Question: This image is from SystemPreferences > Appearance

I want to know How do I get that value programmatically?
I ask because I am drawing a window with a customized titlebar and I want it to resemble (in behavior) as much as possible to normal (non-customized) cocoa windows.
Maybe a terminal command I can pipe or is there an cocoa API that does this?
Answer (thanks to NSGod)
'''
- (void)mouseUp:(NSEvent *)event{
if ([event clickCount] == 2) {
//Get settings from "System Preferences" > "Appearance" > "Double-click on windows title bar to minimize"
NSString *const MDAppleMiniaturizeOnDoubleClickKey = @"AppleMiniaturizeOnDoubleClick";
NSUserDefaults *userDefaults = [NSUserDefaults standardUserDefaults];
// [userDefaults addSuiteNamed:NSGlobalDomain]; // unnecessary
BOOL shouldMiniaturize = [[userDefaults objectForKey:MDAppleMiniaturizeOnDoubleClickKey] boolValue];
if (shouldMiniaturize) {
[self miniaturize:self];
}
}
}
'''
Later I found that Appearance (Aqua/Graphite) can be found:
'''
NSString * const kAppleAquaColorVariant = @"AppleAquaColorVariant";
NSUserDefaults *userDefaults = [NSUserDefaults standardUserDefaults];
// [userDefaults addSuiteNamed:NSGlobalDomain]; // unnecessary
NSNumber *color = [userDefaults objectForKey:kAppleAquaColorVariant];
if ([color intValue] == 6) {//graphite is 6
imageName = [imageName stringByAppendingFormat:@"_graphite"];
}else{//defaults to aqua, (aqua is 1)
imageName = [imageName stringByAppendingFormat:@"_colorsryg"];
}
'''
Which can be helpful too :)
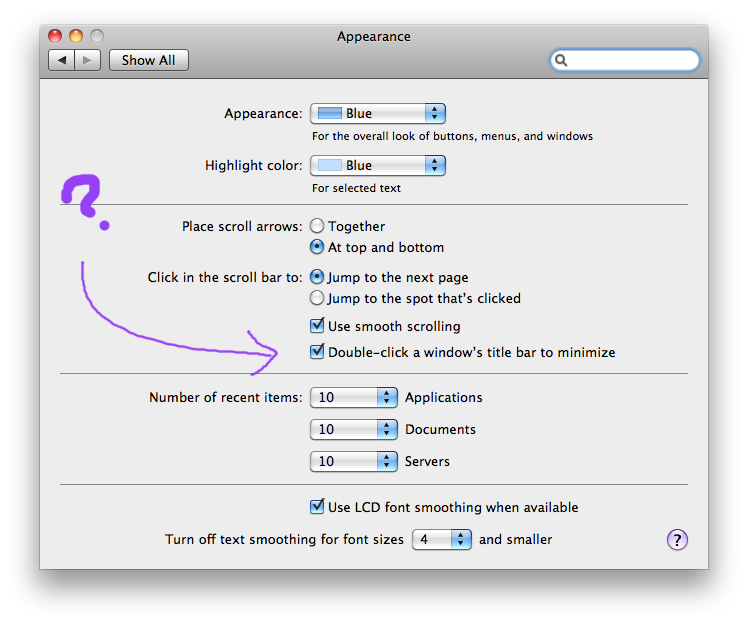
Answer: The way I would do it is probably read the value in from user defaults.
'''
NSString * const MDAppleMiniaturizeOnDoubleClickKey = @"AppleMiniaturizeOnDoubleClick";
NSUserDefaults *userDefaults = [NSUserDefaults standardUserDefaults];
// [userDefaults addSuiteNamed:NSGlobalDomain]; // unnecessary
NSNumber *miniaturize = [userDefaults
objectForKey:MDAppleMiniaturizeOnDoubleClickKey];
NSLog(@"AppleMiniaturizeOnDoubleClick == %@",
([miniaturize boolValue] ? @"YES" : @"NO"));
'''
(This preference setting is stored in the invisible '.GlobalPreferences.plist' in your ~/Library/Preferences/ folder).
Note that by default, the "double-click to minimize" option is turned off, so if you check for the presence of the 'AppleMiniaturizeOnDoubleClick' and it returns nil, that means it is off. (User defaults only start to store values if they differ from the defaults).
This key is the same in Leopard as it is in Snow Leopard. (It hasn't changed in Lion or Mountain Lion either).
Of course, there is a secret (private) method in 'NSWindow', '-(BOOL)_shouldMiniaturizeOnDoubleClick', but I wouldn't recommend using private methods.
[UPDATE] Regarding Catfish_Man's comment: you are correct in that the line '[userDefaults addSuiteNamed:NSGlobalDomain];' is unnecessary, as NSUserDefaults already has the ability to read global preferences. (I modified the code above to reflect this).
> "Additionally, 'NSGlobalDomain' is not translated to
.GlobalPreferences.plist for that method."
I'm not sure I follow you there. NSUserDefaults is built on top of CFPreferences which defines the following 6 constants:
Application:
'''
kCFPreferencesAnyApplication,
kCFPreferencesCurrentApplication
'''
Host:
'''
kCFPreferencesAnyHost,
kCFPreferencesCurrentHost
'''
User:
'''
kCFPreferencesAnyUser,
kCFPreferencesCurrentUser
'''
Given a fictional application bundle identifier of "com.markdouma.App" and a single host (based on your current network location that won't change for this example), there are generally 8 locations where preference information could be stored on your disk. (NOTE: The paths shown are for demonstration purposes only; the exact file path locations are subject to change). The 8 different locations arise from the different combination of the CFPreferences constants:
>
'(kCFPreferencesAnyApplication, kCFPreferencesAnyUser, kCFPreferencesAnyHost)'
'(kCFPreferencesCurrentApplication, kCFPreferencesAnyUser, kCFPreferencesAnyHost)'/Library/Preferences/ByHost/.GlobalPreferences.UNIQUE_HOST_IDENTIFIER.plist '(kCFPreferencesAnyApplication, kCFPreferencesAnyUser, kCFPreferencesCurrentHost)'/Library/Preferences/ByHost/com.markdouma.App.UNIQUE_HOST_IDENTIFIER.plist '(kCFPreferencesCurrentApplication, kCFPreferencesAnyUser, kCFPreferencesCurrentHost)'
'(kCFPreferencesAnyApplication, kCFPreferencesCurrentUser, kCFPreferencesAnyHost)'
'(kCFPreferencesCurrentApplication, kCFPreferencesCurrentUser, kCFPreferencesAnyHost)'~/Library/Preferences/ByHost/.GlobalPreferences.UNIQUE_HOST_IDENTIFIER.plist '(kCFPreferencesAnyApplication, kCFPreferencesCurrentUser, kCFPreferencesCurrentHost)'~/Library/Preferences/ByHost/com.markdouma.App.UNIQUE_HOST_IDENTIFIER.plist '(kCFPreferencesCurrentApplication, kCFPreferencesCurrentUser, kCFPreferencesCurrentHost)'
While 'NSUserDefaults' can only write to the domain combination shown in italics, . In other words, without having to do anything, I can automatically run the following code and print the results:
'''
NSUserDefaults *userDefaults = [NSUserDefaults standardUserDefaults];
NSNumber *miniaturize = [userDefaults
objectForKey:@"AppleMiniaturizeOnDoubleClick"];
NSNumber *fastUserSwitching = [userDefaults
objectForKey:@"MultipleSessionEnabled"];
NSLog(@"AppleMiniaturizeOnDoubleClick == %@",
([miniaturize boolValue] ? @"YES" : @"NO"));
NSLog(@"MultipleSessionEnabled == %@",
([fastUserSwitching boolValue] ? @"YES" : @"NO"));
'''
Running that code on my system prints the following results:
'''
AppleMiniaturizeOnDoubleClick == YES
MultipleSessionEnabled == YES
'''
This makes sense, since I have both Fast User Switching and Double-click to minimize options enabled. 'MultipleSessionsEnabled' is stored in the local domain at '/Library/Preferences/.GlobalPreferences.plist', and 'AppleMiniaturizeOnDoubleClick' is stored in the user domain at '~/Library/Preferences/.GlobalPreferences.plist'.
Sample project: <URL>
> "Additionally additionally, that's slow. Please don't do this."
Sorry, but that makes no sense (assuming that we've agreed that we're no longer using 'addSuiteNamed:'). User defaults are cached by the application, making calls take in the matter of milliseconds. Wouldn't there be little noticeable difference between asking user defaults for the value for a key that represents a local application value or one that represents a global value?
AFAIK, this is the only "legal" (App-store-compatible) way to achieve the OP's goal. If there's another more efficient means, then please elaborate.